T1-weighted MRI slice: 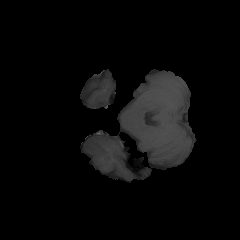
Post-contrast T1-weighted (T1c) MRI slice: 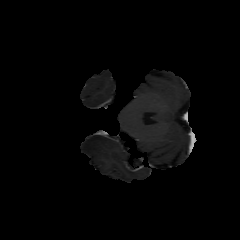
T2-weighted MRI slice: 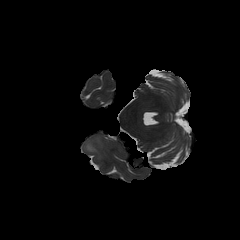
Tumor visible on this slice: yes